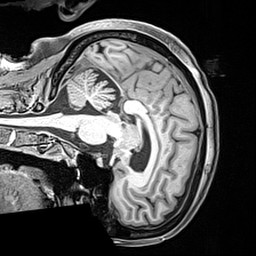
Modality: T1w
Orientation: sagittal
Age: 51
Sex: female
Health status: healthy
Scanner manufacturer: siemens
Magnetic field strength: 3 T
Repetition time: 2.4 s
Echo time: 0.00217 s